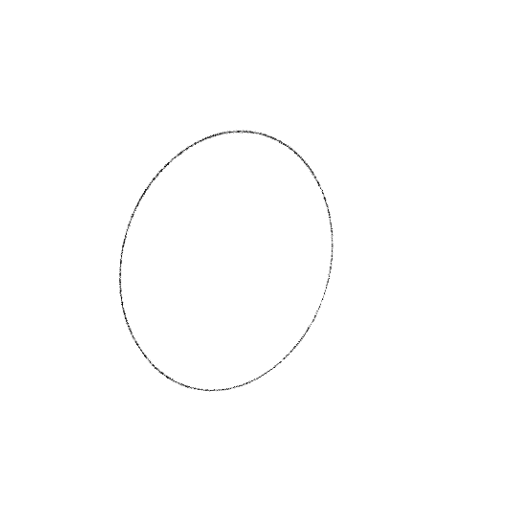
Crossing number: 0